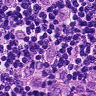
Metastatic tissue present: yes